Question: I was following a coding tutorial having to do with Key Events and all the code looks right, but for some reason there is an error that I can't fix. Maybe all I need is another set of eyes to scan through it and spot my error. Here's the code. There are 2 asterisks on either side of the line of code with the error. The error tells me that that a ";" (semicolon) is expected where the
"(" and ")" is...how does that even make sense ? I will also post a picture.
'''
package com.Bench3.myGame;
import javax.swing.*;
import java.awt.*;
import java.awt.event.KeyAdapter;
import java.awt.event.KeyEvent;
public class Keying extends JPanel{
public Rectangle character;
public int charW = 24;
public int charH = 36;
public boolean right = false;
public boolean left = false;
public Keying(Display f, Images i){
character = new Rectangle(180, 180, charW, charH);
f.addKeyListener(new KeyAdapter(){
public void keyPressed(KeyEvent e){
if(e.getKeyCode() == KeyEvent.VK_D){
right = true;
}
if(e.getKeyCode() == KeyEvent.VK_A){
left = true;
}
**public void keyReleased(KeyEvent e)**{
if(e.getKeyCode() == KeyEvent.VK_D){
right = false;
}
if(e.getKeyCode() == KeyEvent.VK_A){
left = false;
}
}
}
});
}
public void paintComponent(Graphics g){
super.paintComponent(g);
this.setBackground(Color.BLACK);
g.setColor(Color.WHITE);
g.fillRect(character.x, character.y, character.width, character.height);
if(right){
character.x += 1;
}
if(left){
character.x -= 1;
}
repaint();
}
'''
}

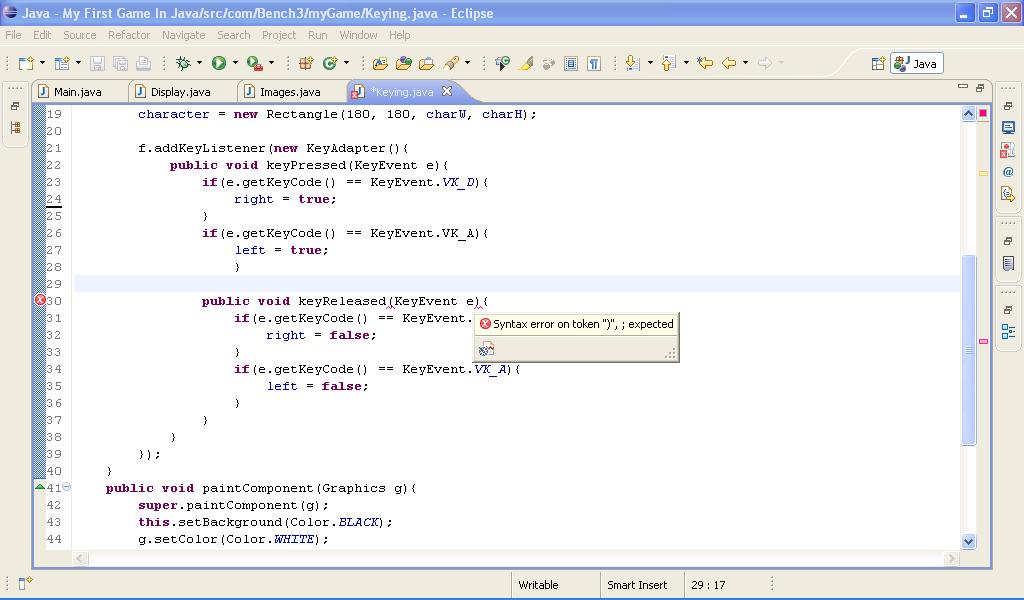
Answer: You forgot to close the curly braces of previous method ('keyPressed()'): -
'''
public void keyPressed(KeyEvent e){
if(e.getKeyCode() == KeyEvent.VK_D){
right = true;
}
if(e.getKeyCode() == KeyEvent.VK_A){
left = true;
}
} // missing
'''